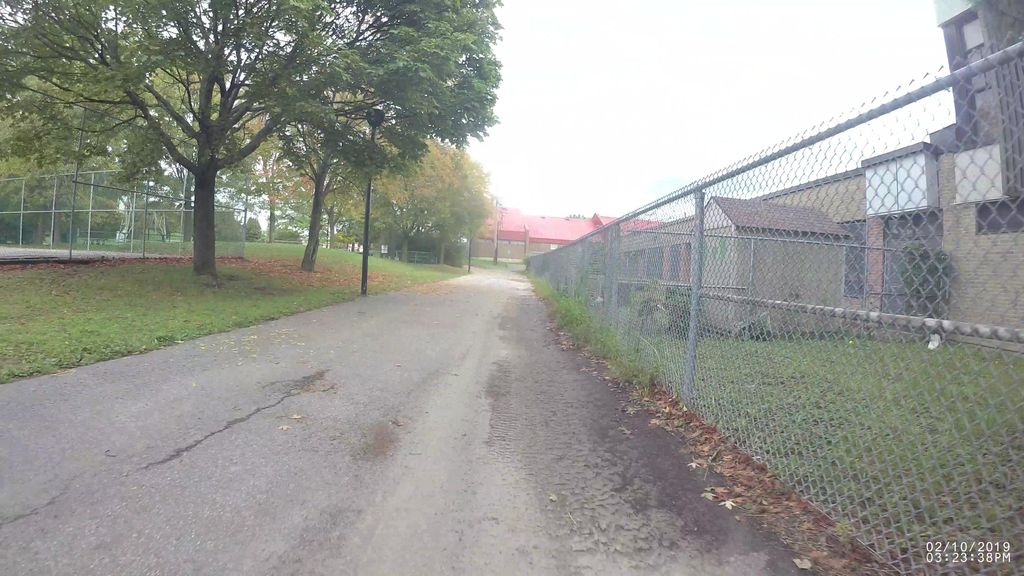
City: montreal